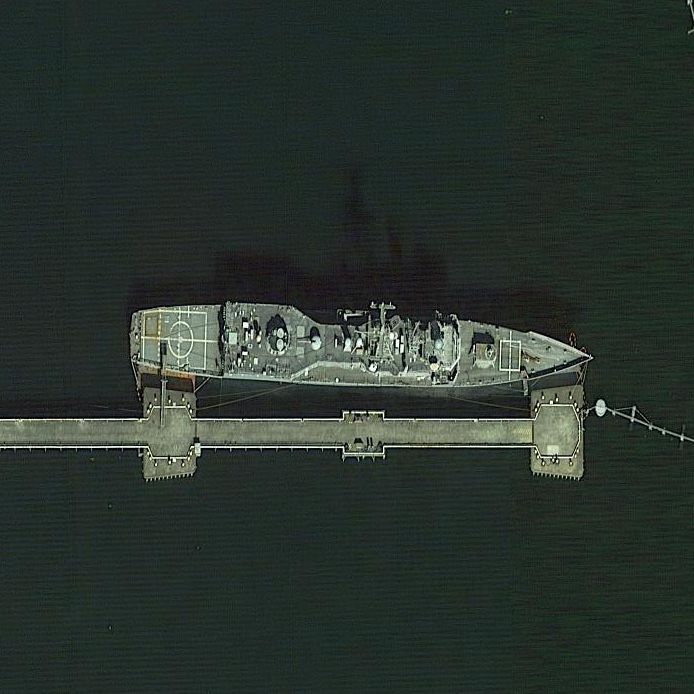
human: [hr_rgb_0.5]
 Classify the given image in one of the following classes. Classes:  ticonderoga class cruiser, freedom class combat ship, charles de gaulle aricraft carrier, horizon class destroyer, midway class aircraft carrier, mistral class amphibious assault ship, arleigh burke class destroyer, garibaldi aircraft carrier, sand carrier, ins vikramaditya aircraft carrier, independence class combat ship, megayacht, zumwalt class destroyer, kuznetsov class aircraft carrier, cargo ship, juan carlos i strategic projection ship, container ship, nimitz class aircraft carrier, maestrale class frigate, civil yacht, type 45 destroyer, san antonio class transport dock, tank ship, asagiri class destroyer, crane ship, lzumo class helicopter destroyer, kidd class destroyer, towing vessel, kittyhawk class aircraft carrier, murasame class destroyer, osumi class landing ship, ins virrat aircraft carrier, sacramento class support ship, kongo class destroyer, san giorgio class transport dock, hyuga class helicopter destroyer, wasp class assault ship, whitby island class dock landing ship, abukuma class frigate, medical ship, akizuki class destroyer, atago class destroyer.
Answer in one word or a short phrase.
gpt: Ticonderoga class cruiser